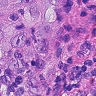
Metastatic tissue present: yes